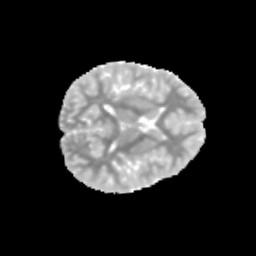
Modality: MD
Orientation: axial
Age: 12
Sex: male
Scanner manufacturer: siemens
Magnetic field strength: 3 T
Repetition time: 3.8 s
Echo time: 0.07 s